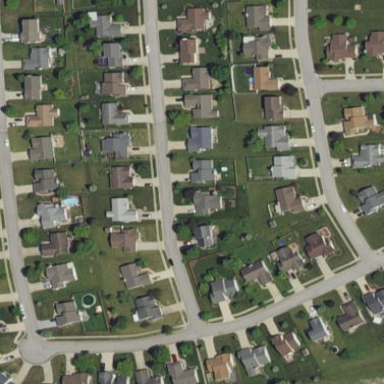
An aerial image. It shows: Suburban residential neighbourhood.